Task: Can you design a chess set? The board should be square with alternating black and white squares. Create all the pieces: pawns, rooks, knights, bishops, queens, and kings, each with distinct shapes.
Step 200:
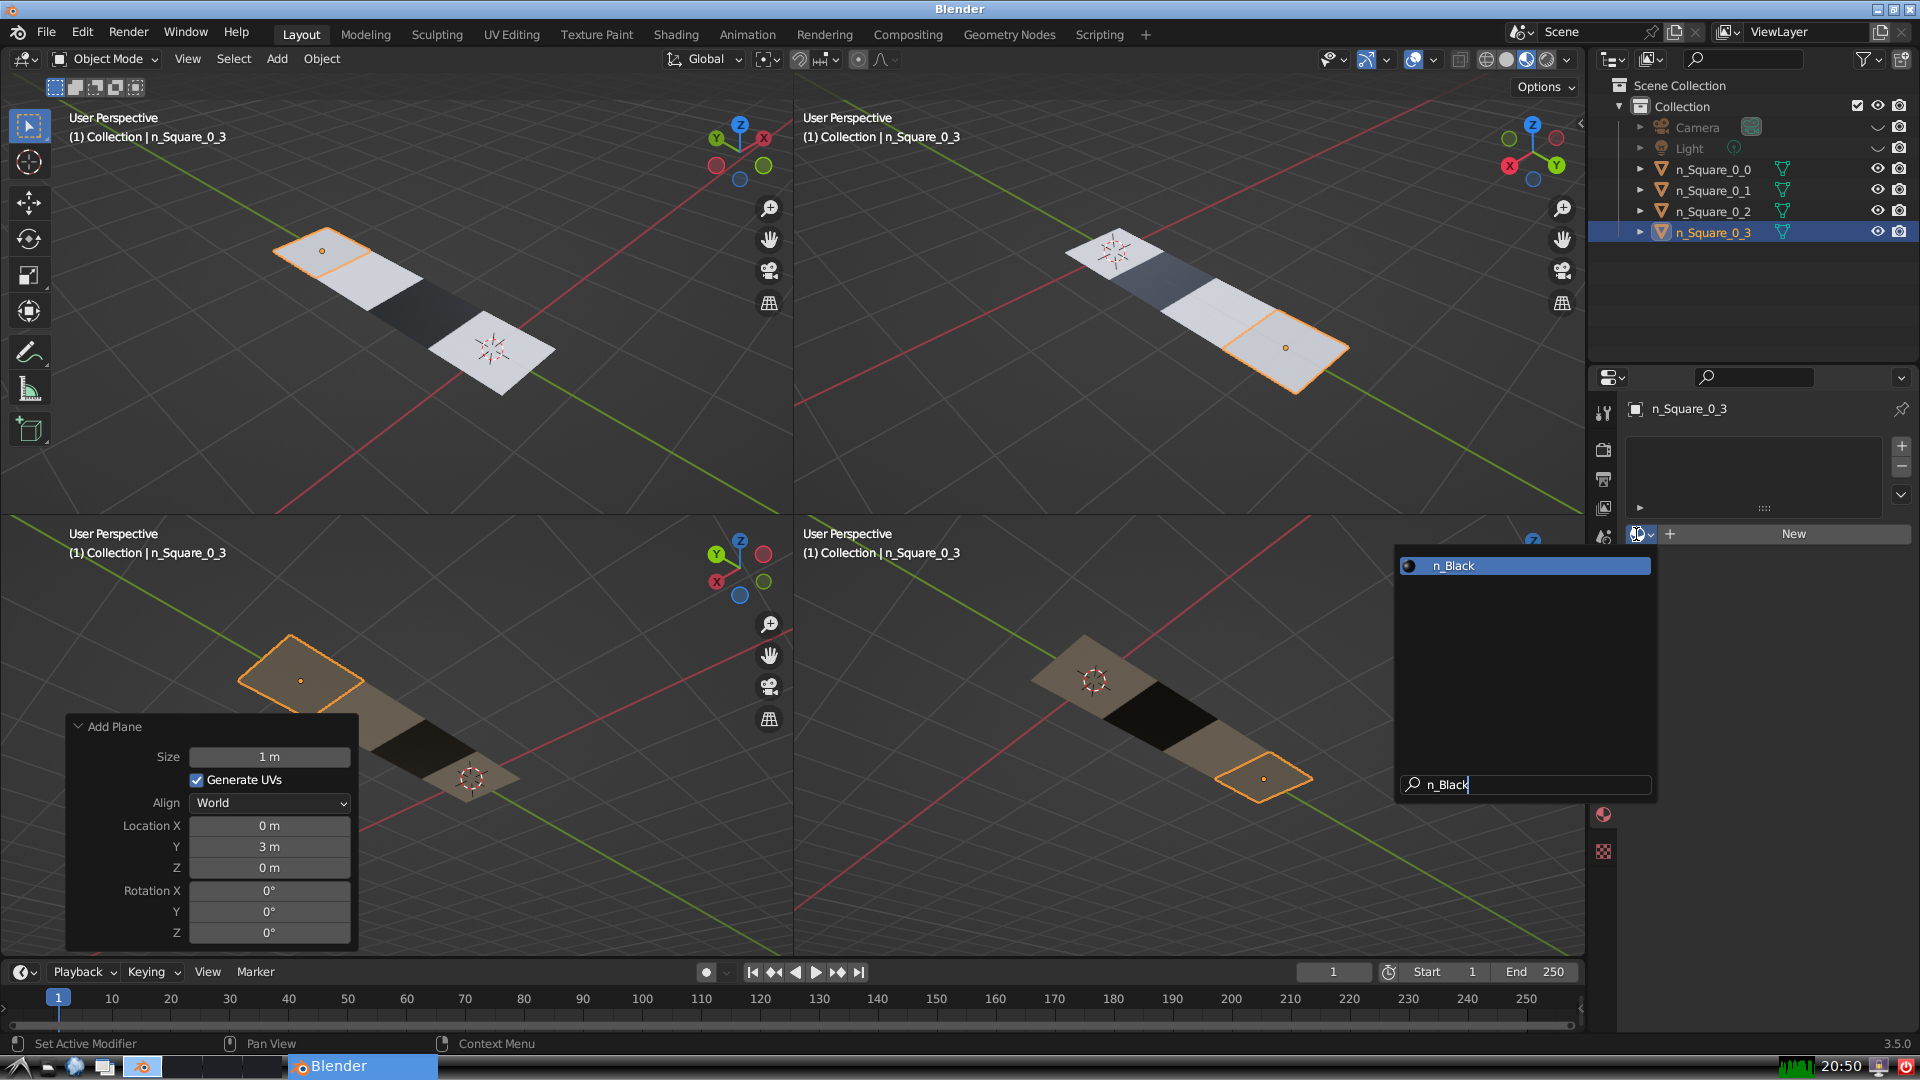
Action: {"key_press": ['Return']}